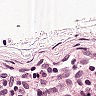
Metastatic tissue present: no